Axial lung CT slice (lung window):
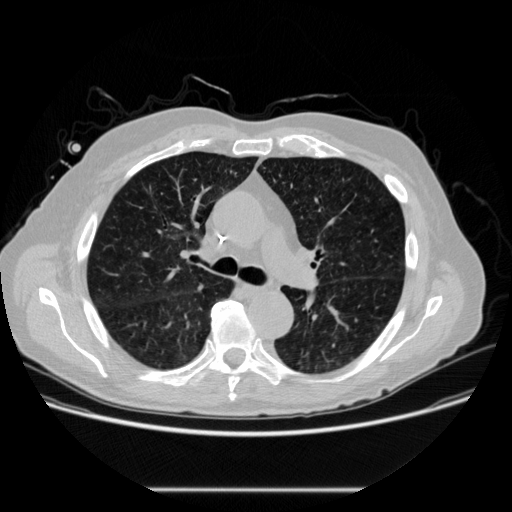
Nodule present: no